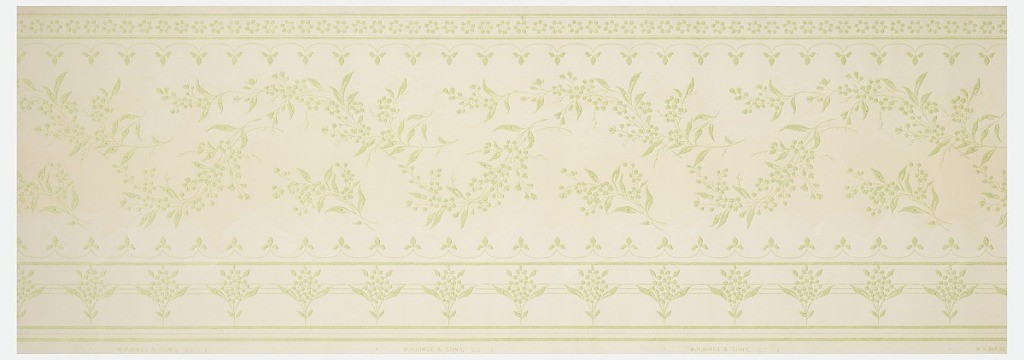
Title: Frieze
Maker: M.H. Birge & Sons Co., 1834
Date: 1905–1915
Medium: Machine-printed paper
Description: On cream ground, light green pattern of flowers and leaves on stems. Below, standing plants; above, hanging plants made up of three leaves.